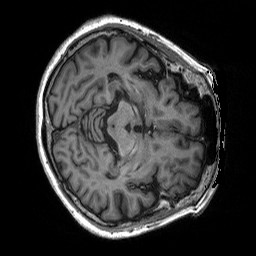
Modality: T1w
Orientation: axial
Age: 75
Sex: female
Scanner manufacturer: siemens
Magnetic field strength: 3 T
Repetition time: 2.5 s
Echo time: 0.00248 s